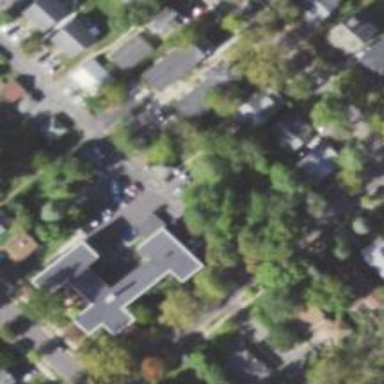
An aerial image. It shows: Alley classified as service road.